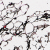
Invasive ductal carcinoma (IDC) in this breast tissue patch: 0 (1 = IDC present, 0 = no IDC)